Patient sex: F
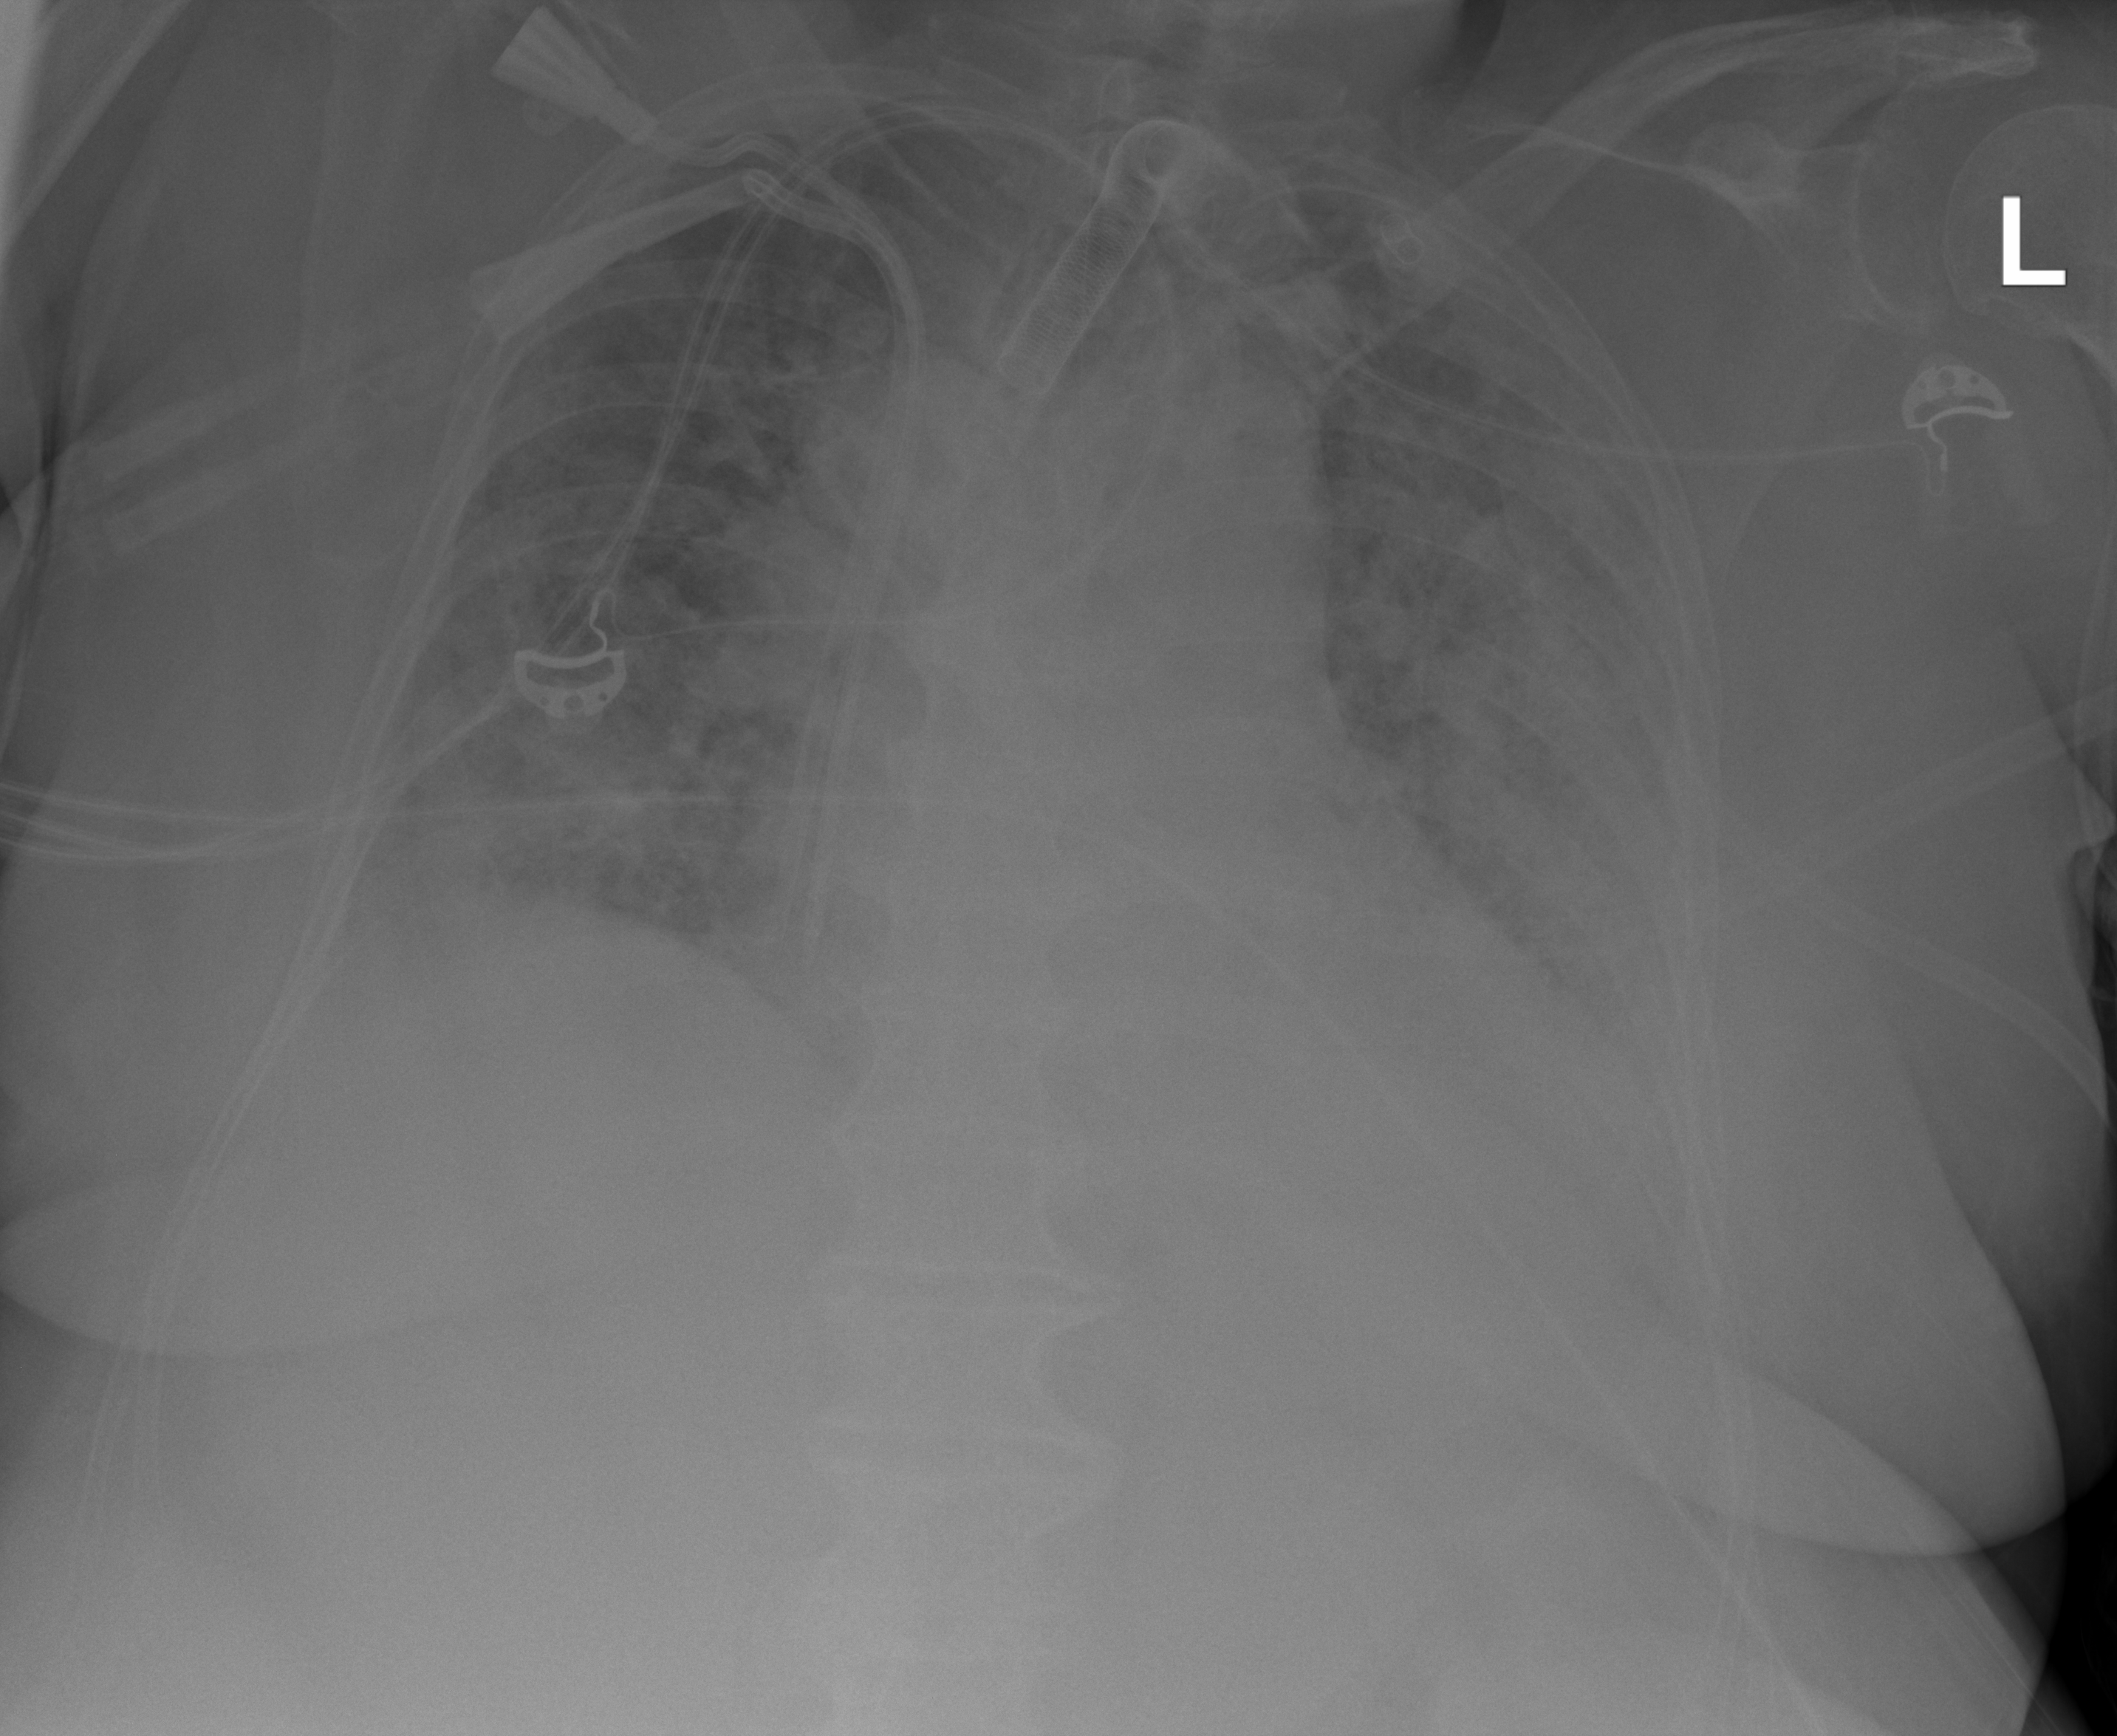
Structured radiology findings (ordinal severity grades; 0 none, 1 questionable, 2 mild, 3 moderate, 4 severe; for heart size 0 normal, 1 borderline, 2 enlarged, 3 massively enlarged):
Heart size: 2
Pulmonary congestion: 3
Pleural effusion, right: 2
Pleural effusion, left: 2
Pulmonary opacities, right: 3
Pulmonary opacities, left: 3
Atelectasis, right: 3
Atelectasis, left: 3